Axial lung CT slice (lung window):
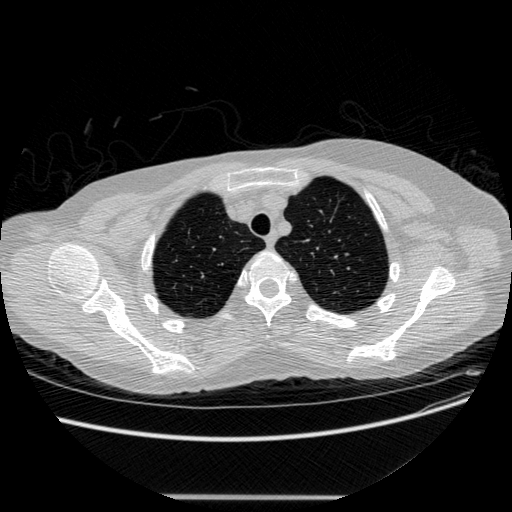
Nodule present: no